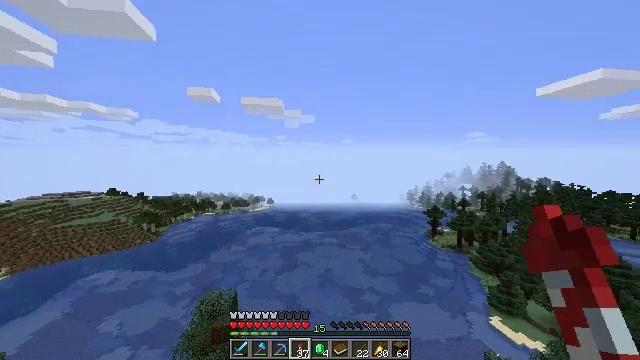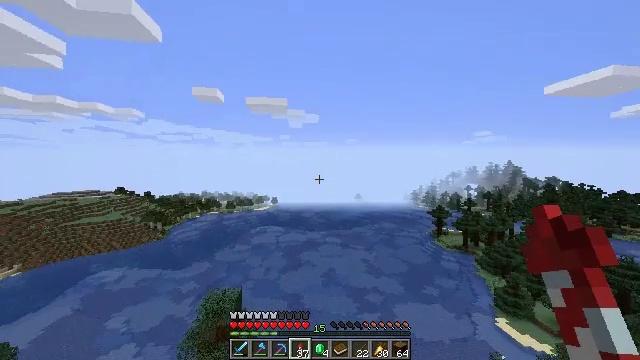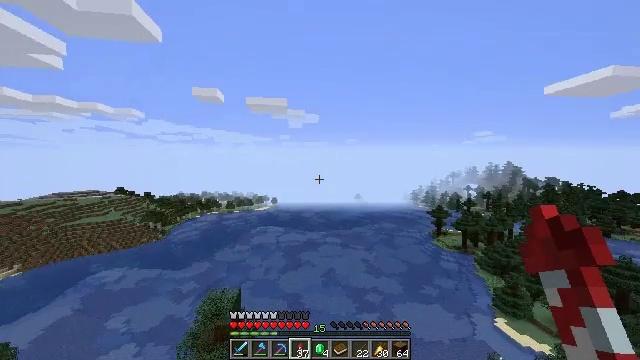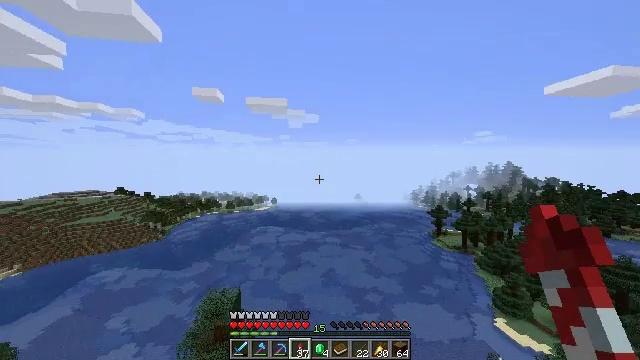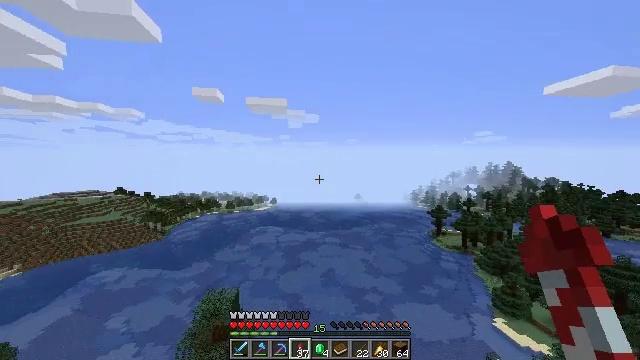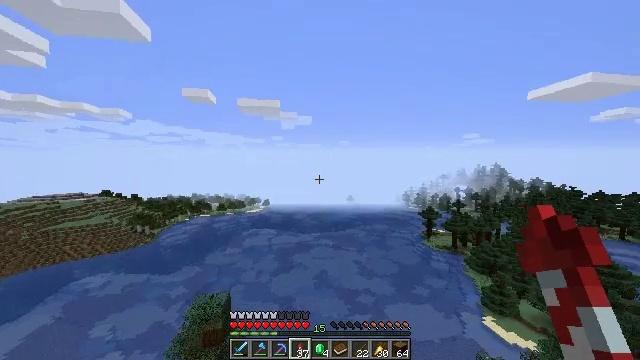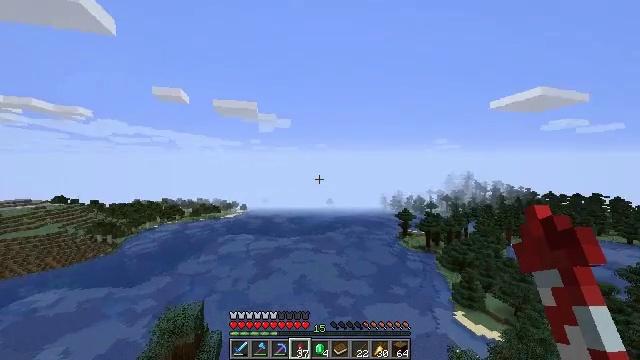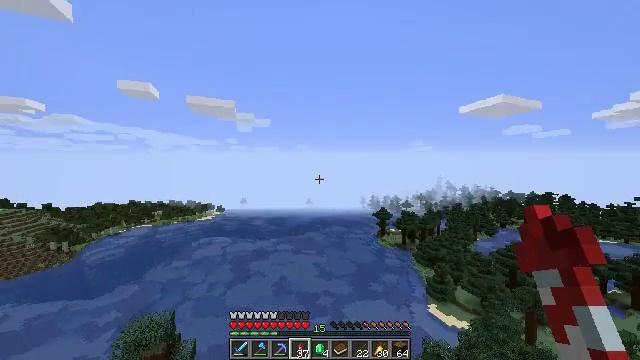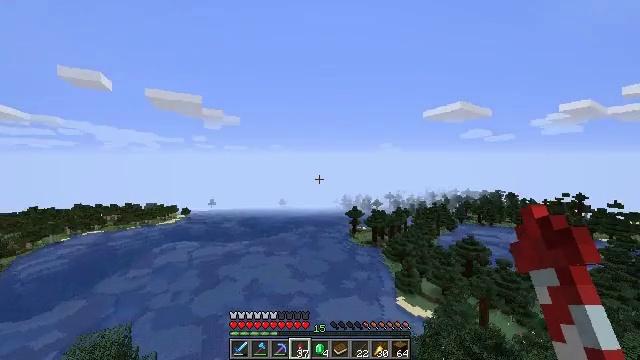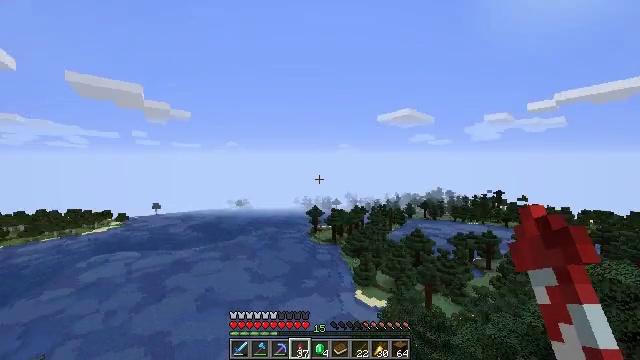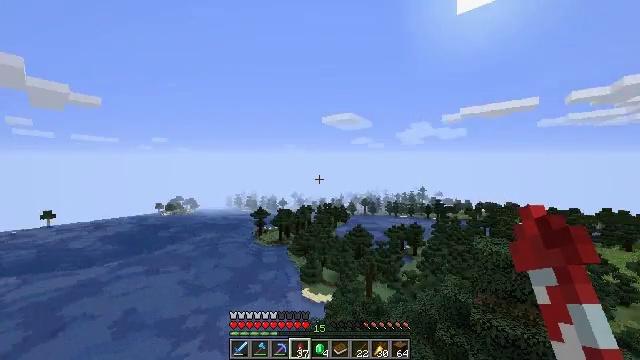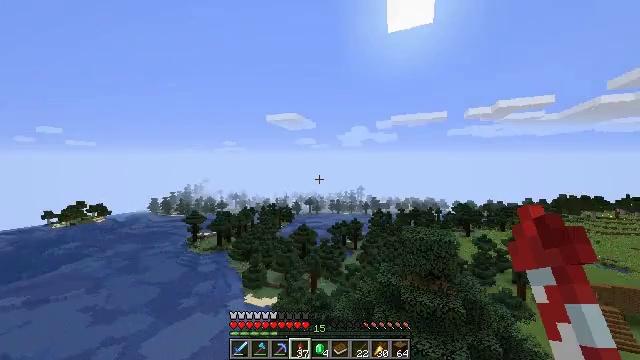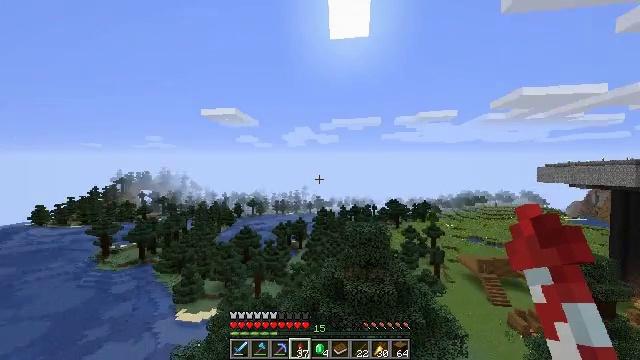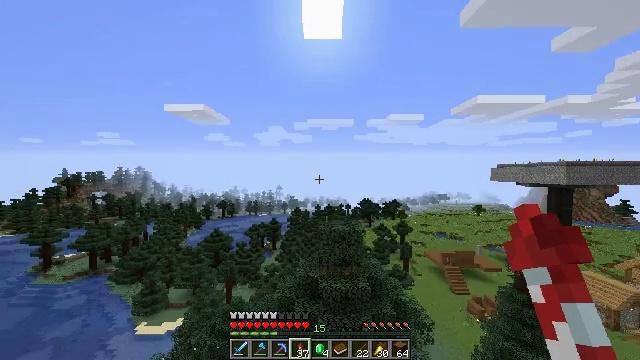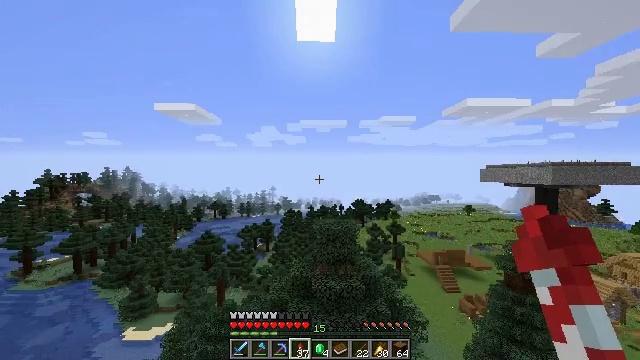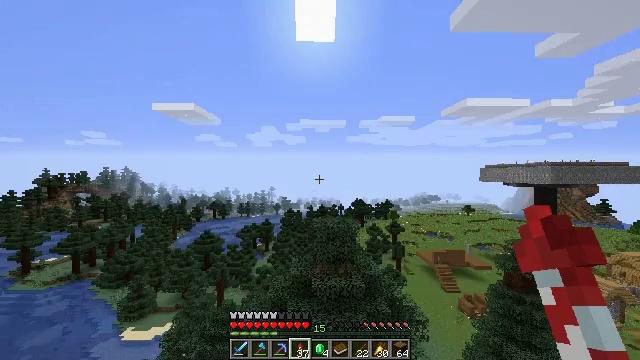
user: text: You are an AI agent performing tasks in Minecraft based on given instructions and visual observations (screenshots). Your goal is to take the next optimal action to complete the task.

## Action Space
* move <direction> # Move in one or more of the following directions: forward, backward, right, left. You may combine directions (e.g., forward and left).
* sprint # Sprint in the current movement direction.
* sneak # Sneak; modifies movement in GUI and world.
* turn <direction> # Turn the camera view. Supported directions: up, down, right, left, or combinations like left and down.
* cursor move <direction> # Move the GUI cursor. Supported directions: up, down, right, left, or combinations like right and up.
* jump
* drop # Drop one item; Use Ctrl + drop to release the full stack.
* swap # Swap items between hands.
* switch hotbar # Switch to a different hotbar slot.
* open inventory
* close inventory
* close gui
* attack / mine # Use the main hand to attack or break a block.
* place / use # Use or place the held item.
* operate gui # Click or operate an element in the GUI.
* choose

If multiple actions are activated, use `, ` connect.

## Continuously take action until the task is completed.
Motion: motion action
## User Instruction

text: Gather spruce leaves to collect foliage.
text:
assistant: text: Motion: move forward, sprint, turn left, jump
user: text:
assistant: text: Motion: move forward, sprint, jump
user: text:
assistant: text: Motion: move forward, sprint, jump
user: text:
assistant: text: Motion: move forward, sprint, jump
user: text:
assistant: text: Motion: move forward, sprint, turn right, jump
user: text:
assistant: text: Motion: move forward, sprint, turn right, jump
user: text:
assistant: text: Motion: move forward, sprint, turn right, jump
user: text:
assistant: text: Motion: move forward, sprint, turn right, jump
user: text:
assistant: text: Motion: move forward, sprint, turn right, jump
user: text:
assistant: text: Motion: move forward, sprint, turn right, jump
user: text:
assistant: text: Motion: move forward, sprint, turn right, jump
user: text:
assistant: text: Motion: move forward, sprint, turn right, jump
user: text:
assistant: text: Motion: move forward, sprint, turn right, jump
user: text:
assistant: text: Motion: move forward, sprint, turn right, jump
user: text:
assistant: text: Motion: move forward, sprint, jump
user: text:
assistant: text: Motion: move forward, sprint, turn right, jump
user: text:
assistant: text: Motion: move forward, sprint, jump
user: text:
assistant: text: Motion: move forward, sprint, jump
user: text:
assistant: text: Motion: move forward, sprint, jump
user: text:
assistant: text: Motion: move forward, sprint, jump
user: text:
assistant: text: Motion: move forward, sprint, jump
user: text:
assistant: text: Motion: move forward, sprint, jump
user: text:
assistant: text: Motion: move forward, sprint, jump
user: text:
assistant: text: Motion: move forward, sprint, jump
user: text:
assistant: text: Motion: move forward, sprint, jump
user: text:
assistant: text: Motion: move forward, sprint, jump
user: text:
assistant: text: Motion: move forward, sprint, jump
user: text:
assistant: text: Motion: move forward, sprint, jump
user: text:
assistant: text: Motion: move forward, sprint, jump
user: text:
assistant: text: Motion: move forward, sprint, jump